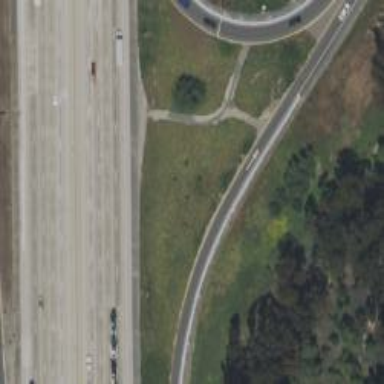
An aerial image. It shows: Asphalt motorway link.